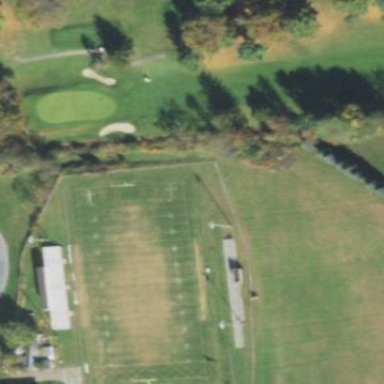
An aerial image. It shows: American football pitch.